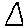
Label: triangle